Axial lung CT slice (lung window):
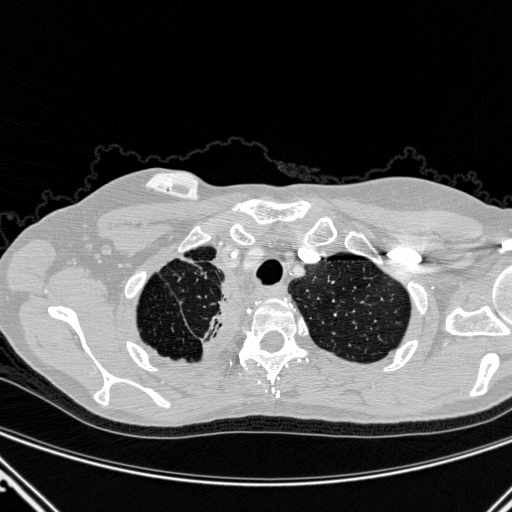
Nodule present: no